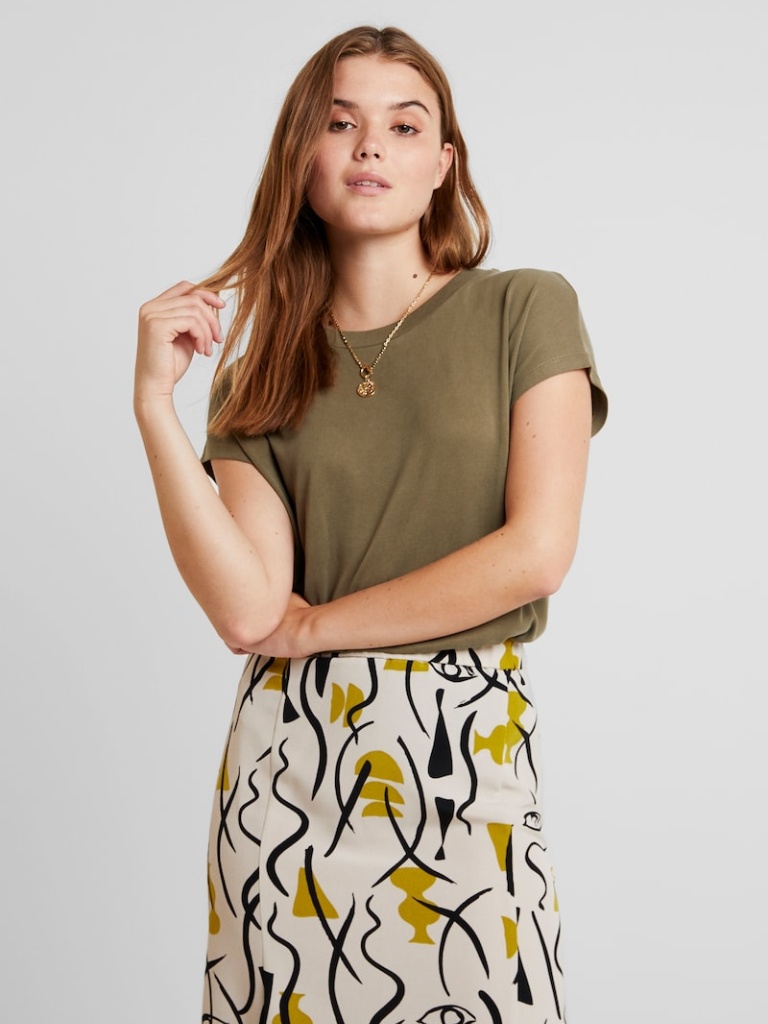
cotton relaxed short sleeve hip length Fully Tucked in crew t-shirt